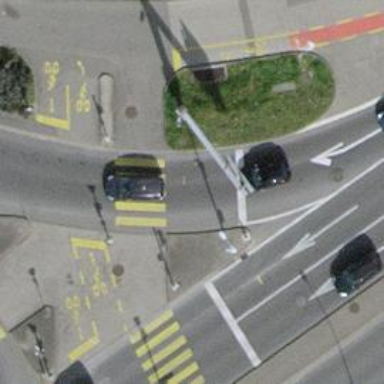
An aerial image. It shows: Crossing with traffic signals.